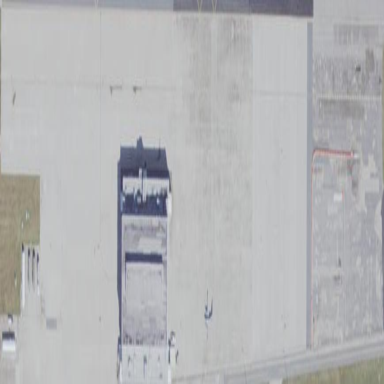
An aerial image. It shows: Apron at the airport.